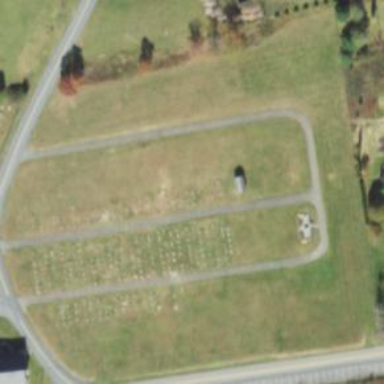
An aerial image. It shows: Cemetery.